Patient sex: M
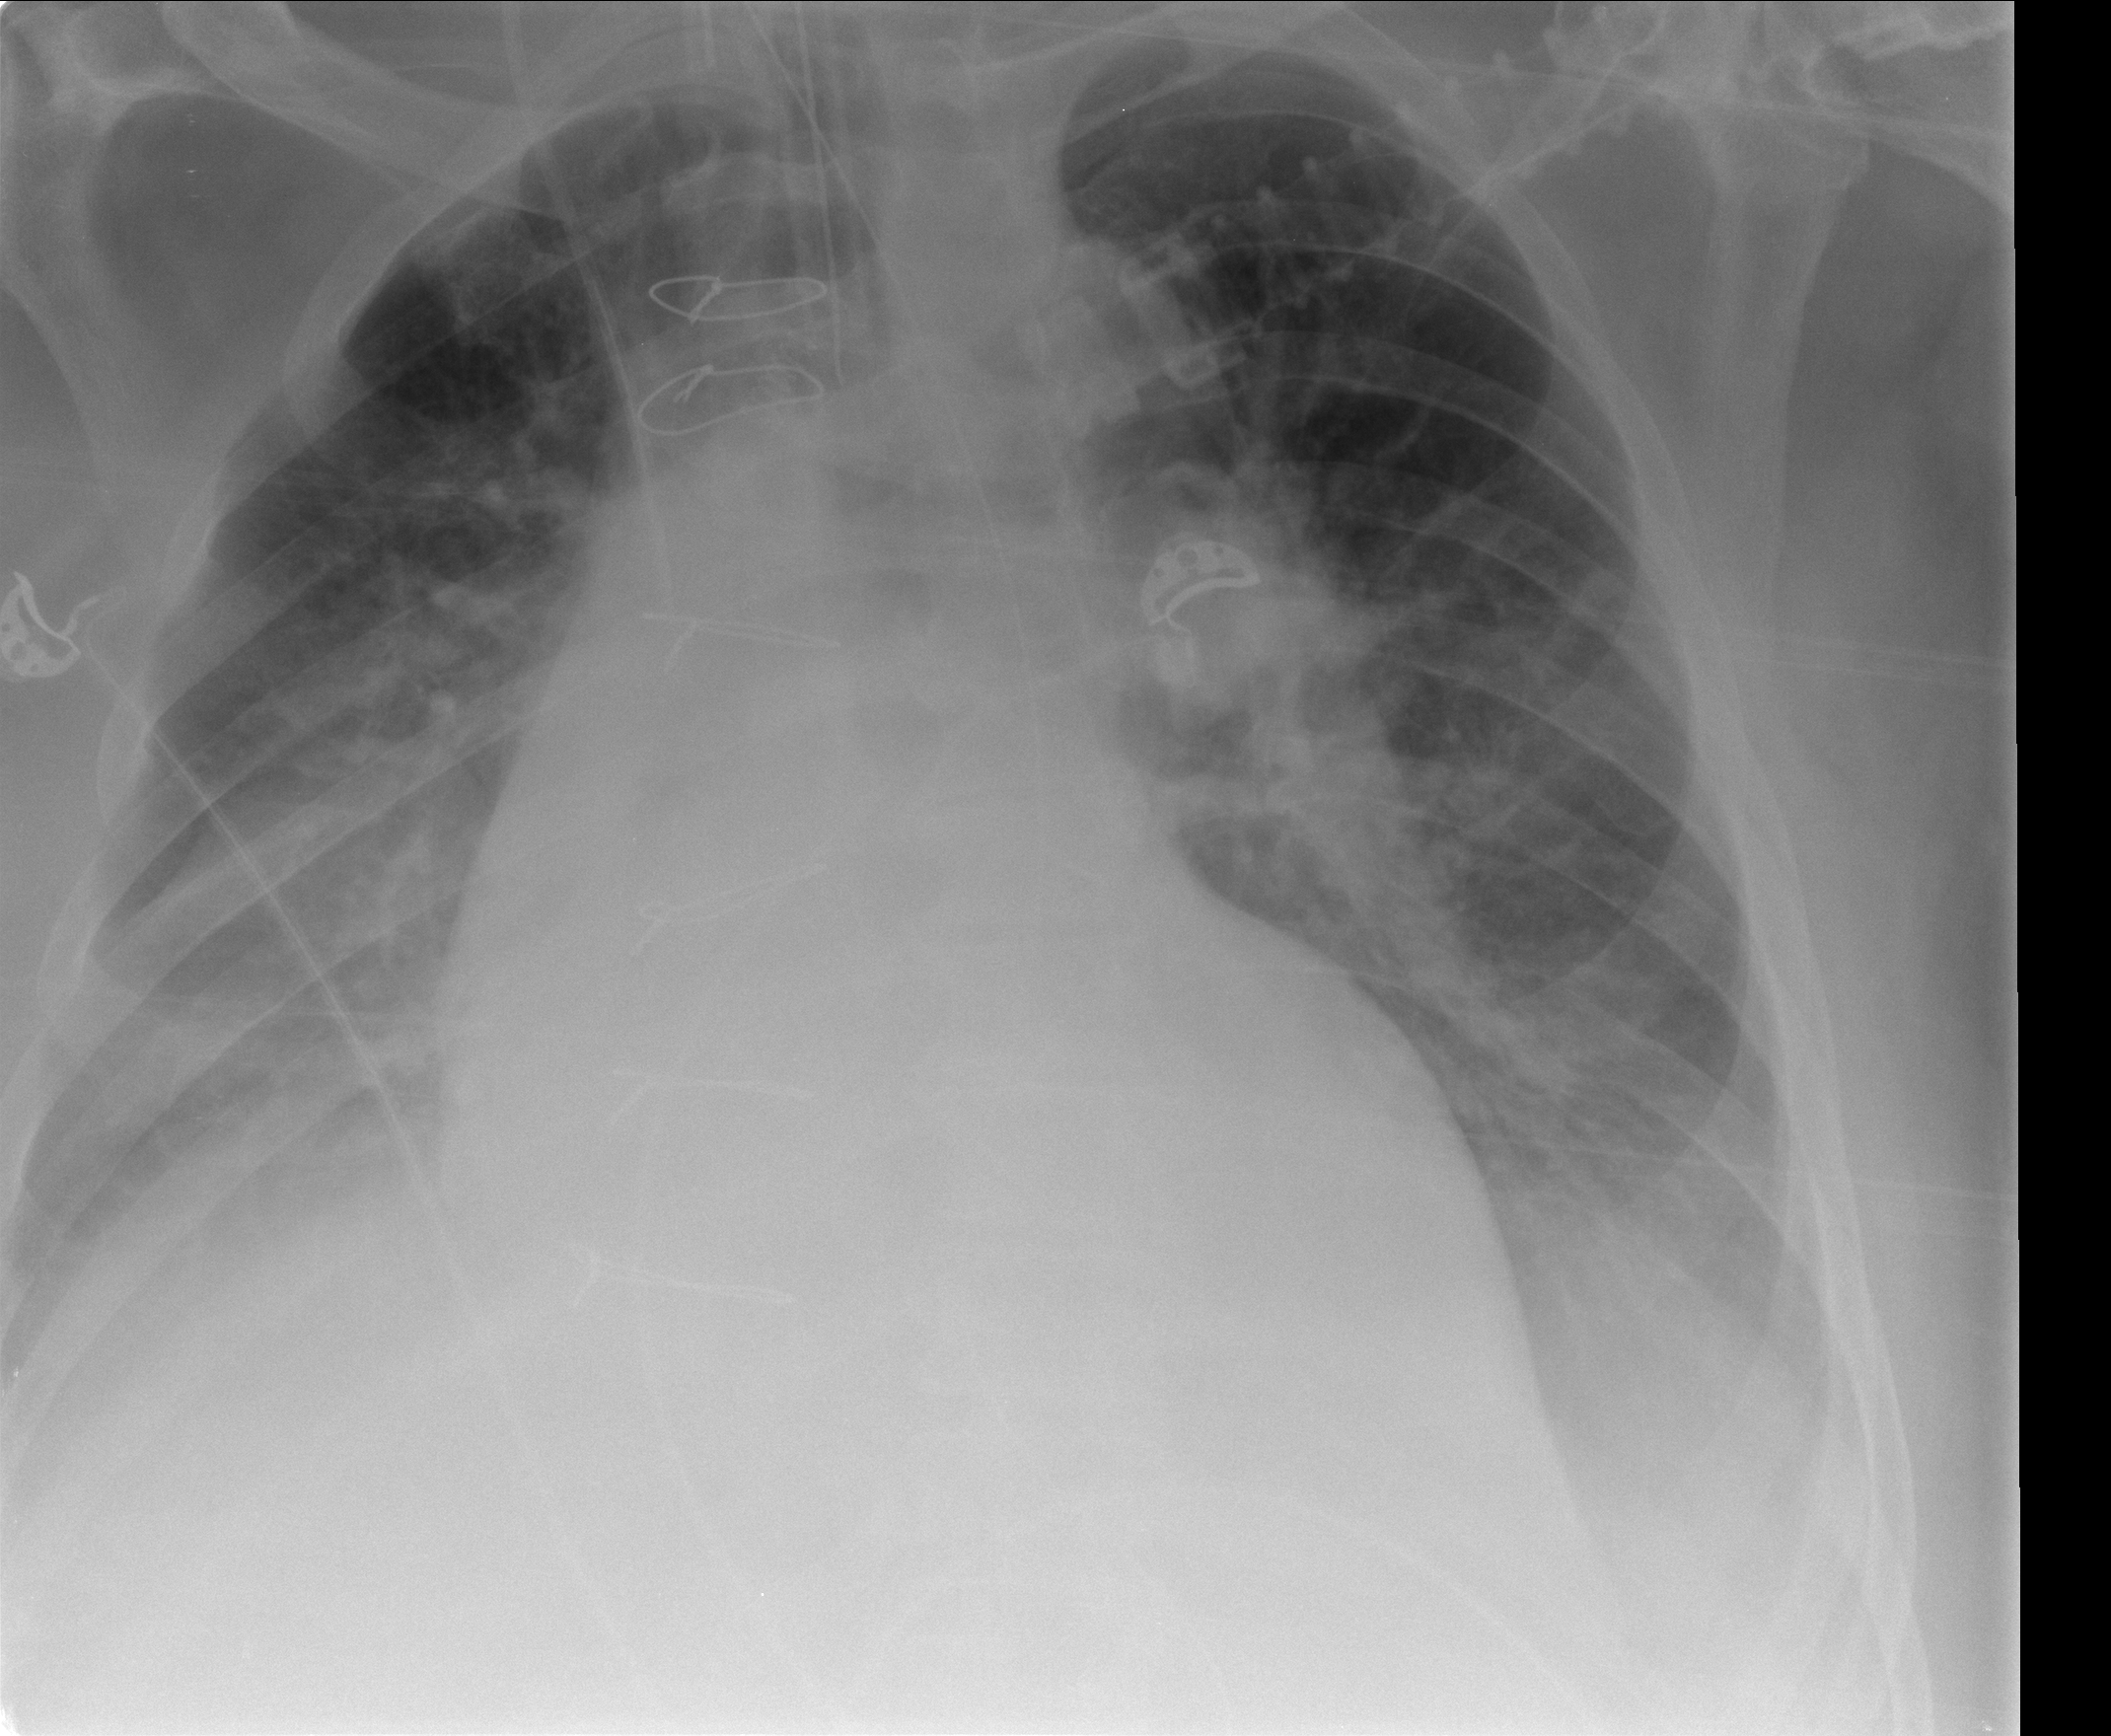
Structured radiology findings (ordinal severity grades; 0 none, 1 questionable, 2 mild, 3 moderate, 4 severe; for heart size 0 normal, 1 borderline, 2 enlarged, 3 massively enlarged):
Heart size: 3
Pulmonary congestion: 3
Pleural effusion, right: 2
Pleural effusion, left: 2
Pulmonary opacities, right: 2
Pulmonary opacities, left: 0
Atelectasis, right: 2
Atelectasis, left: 2